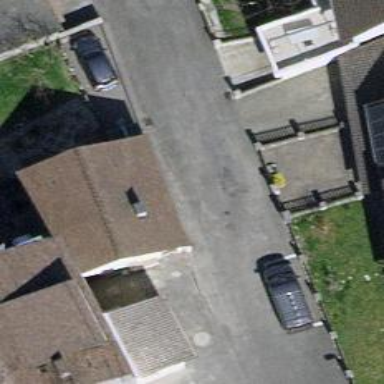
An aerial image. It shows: Shed.